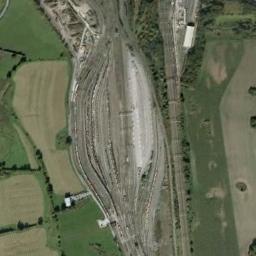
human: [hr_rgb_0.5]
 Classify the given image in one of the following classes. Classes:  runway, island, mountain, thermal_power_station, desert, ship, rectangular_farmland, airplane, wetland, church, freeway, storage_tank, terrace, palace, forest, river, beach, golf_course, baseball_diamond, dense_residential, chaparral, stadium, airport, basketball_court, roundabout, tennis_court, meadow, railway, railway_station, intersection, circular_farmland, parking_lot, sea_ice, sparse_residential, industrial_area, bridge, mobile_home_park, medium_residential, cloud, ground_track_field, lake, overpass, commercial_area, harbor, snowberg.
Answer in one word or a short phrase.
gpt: railway_station